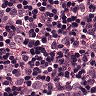
Metastatic tissue present: yes